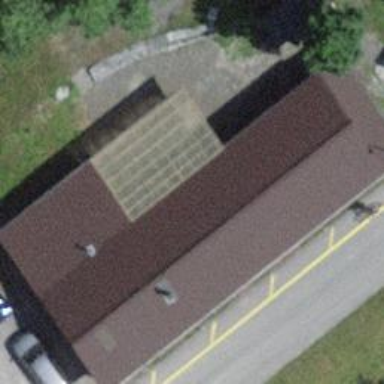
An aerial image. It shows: Scout hut building.